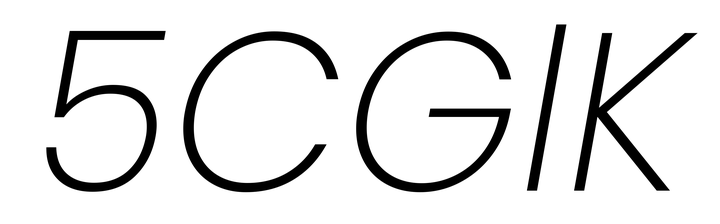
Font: Poppins-ExtraLightItalic